Question: I have hierarchical trees of the form:
'''
(((A,B),(C,D)),E)
'''
Is there a simple way to re-arrange/plot this (e.g. Python)?

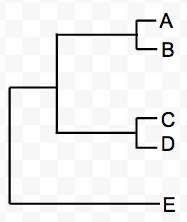
Answer: Run this series of replacements:
- '(''<ul><li>'- ')''</ul></li>'- ',''</li><li>'
Then open it in the browser
---
Or if it's a python object, use pprint:
'''
>>> x = ((("A","B"),("C","D")),"E")
>>> from pprint import pprint
>>> pprint(x, width=1)
((('A',
'B'),
('C',
'D')),
'E')
'''
---
Or a custom python solution:
'''
from itertools import izip
def first_then(first, then):
yield first
while True:
yield then
def tree_lines(x):
if type(x) is tuple:
if len(x) == 1:
# singular tuple
for p, l in izip(first_then('--', ' '), tree_lines(x[0])):
yield p + l
else:
first, rest, last = x[0], x[1:-1], x[-1]
# first entry
for p, l in izip(first_then('T-', '| '), tree_lines(first)):
yield p + l
# middle entries
for y in rest:
for p, l in izip(first_then('>-', '| '), tree_lines(y)):
yield p + l
# last entries
for p, l in izip(first_then('L-', ' '), tree_lines(last)):
yield p + l
else:
yield str(x)
x = ((('A','B'),('C','D')),'E')
for l in tree_lines(x):
print(l)
'''